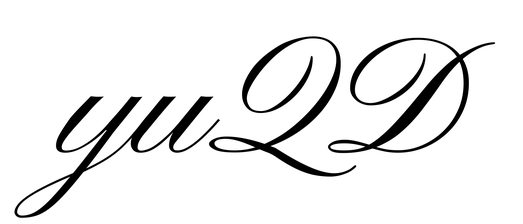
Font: PinyonScript-Regular